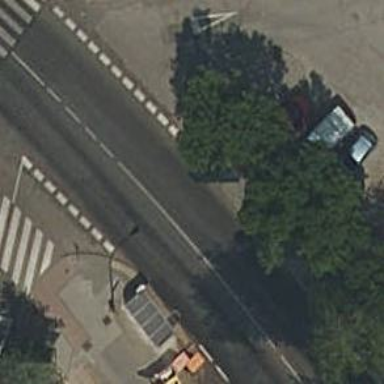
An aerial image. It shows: Public transport stop position.